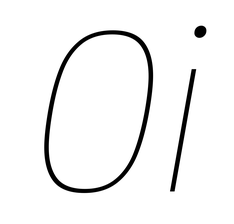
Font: Poppins-ThinItalic